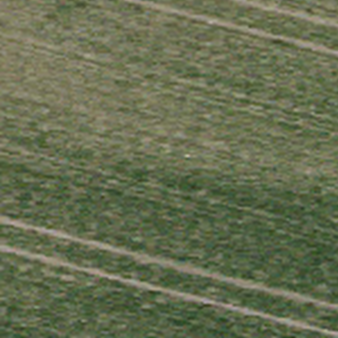
Label: other